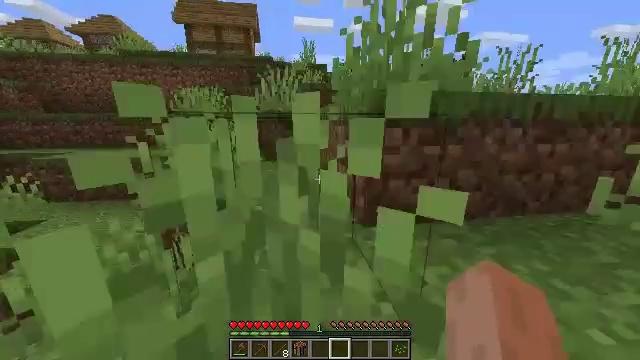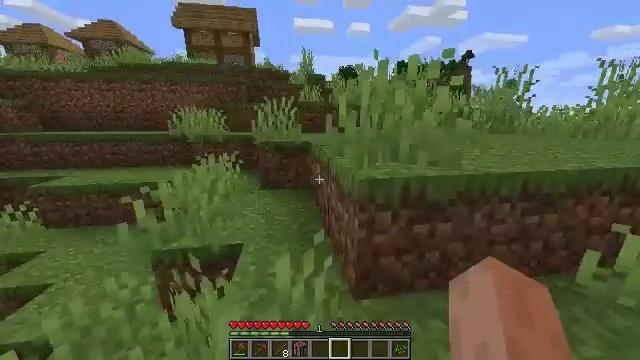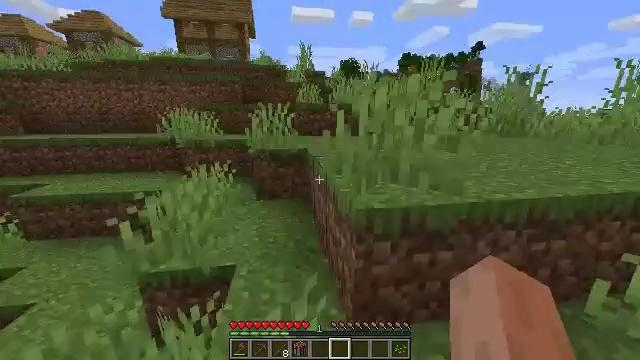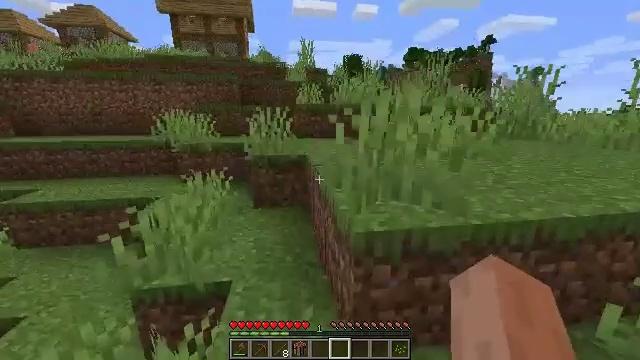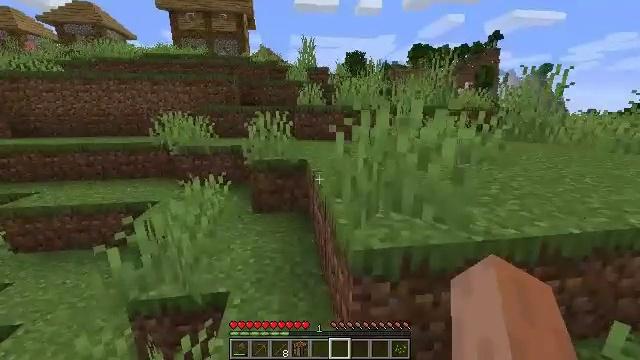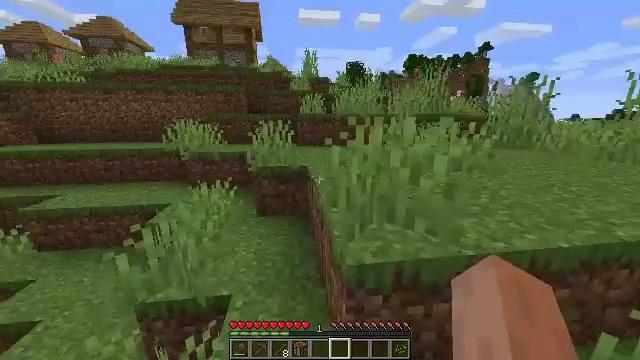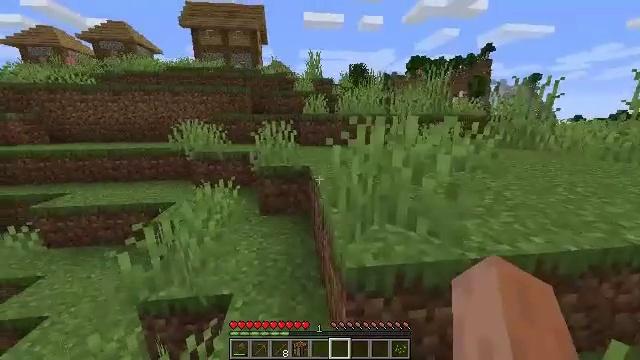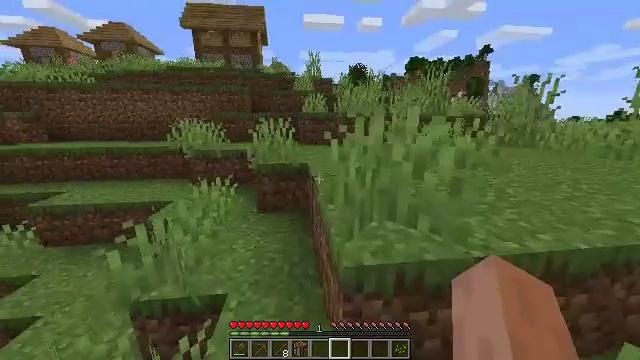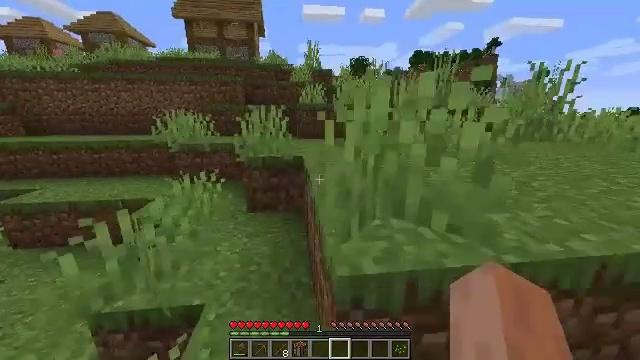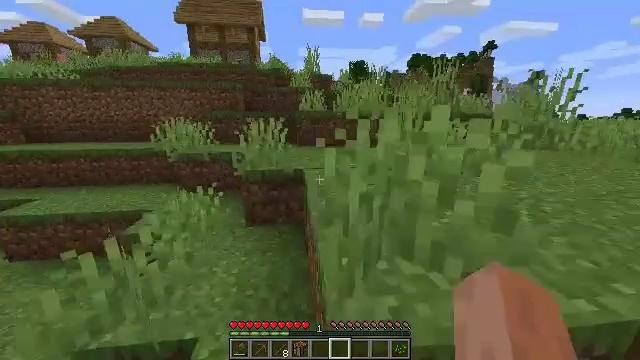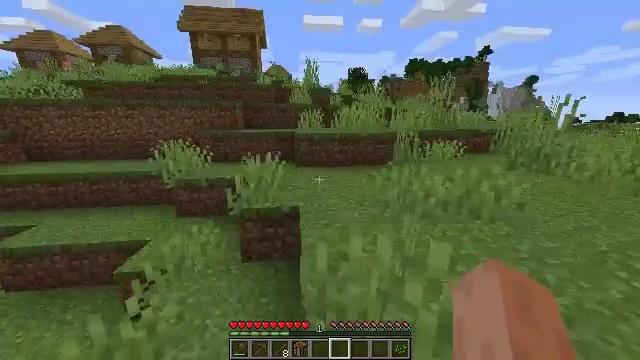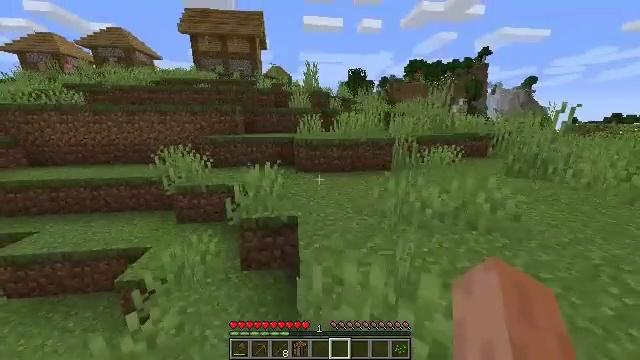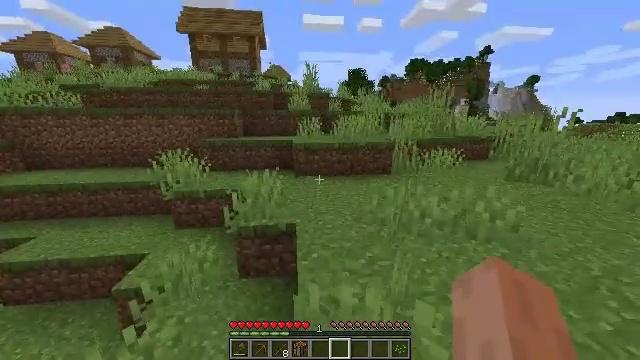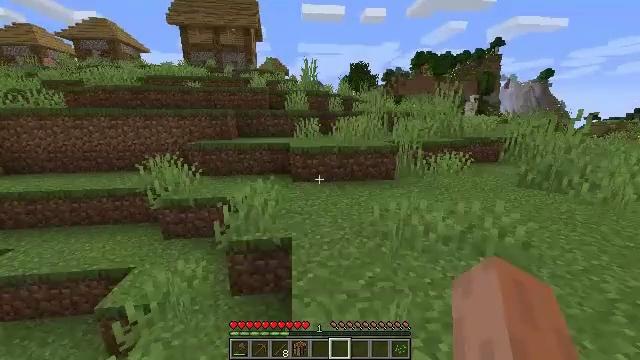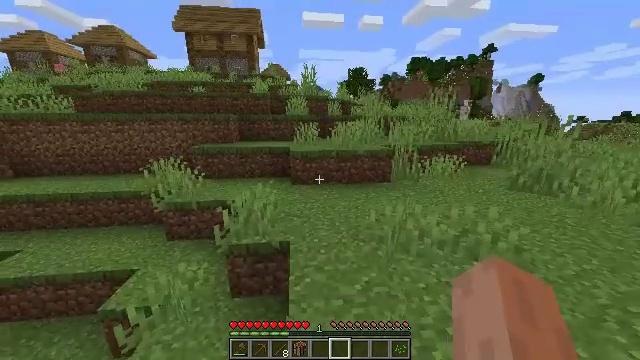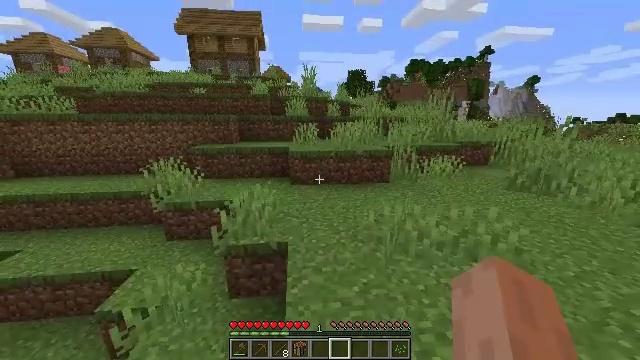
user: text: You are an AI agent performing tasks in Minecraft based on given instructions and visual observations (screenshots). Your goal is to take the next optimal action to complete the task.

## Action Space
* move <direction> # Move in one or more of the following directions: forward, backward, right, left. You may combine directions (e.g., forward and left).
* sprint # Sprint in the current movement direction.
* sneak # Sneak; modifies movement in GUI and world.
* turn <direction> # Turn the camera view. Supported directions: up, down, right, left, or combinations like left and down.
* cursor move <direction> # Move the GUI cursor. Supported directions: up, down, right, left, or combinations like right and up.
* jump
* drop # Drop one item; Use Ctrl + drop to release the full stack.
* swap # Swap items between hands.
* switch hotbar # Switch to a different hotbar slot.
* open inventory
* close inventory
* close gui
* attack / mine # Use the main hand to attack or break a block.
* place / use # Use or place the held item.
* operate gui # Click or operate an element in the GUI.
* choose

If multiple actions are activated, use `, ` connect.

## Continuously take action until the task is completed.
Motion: motion action
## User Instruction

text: Drop a mutton.
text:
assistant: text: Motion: move forward, sprint, jump
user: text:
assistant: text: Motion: move forward, sprint, jump
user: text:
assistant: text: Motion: move forward, sprint, jump
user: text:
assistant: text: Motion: move forward, sprint, jump
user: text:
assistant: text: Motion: move forward, sprint
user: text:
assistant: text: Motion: move forward, sprint
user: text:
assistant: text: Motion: move forward, sprint
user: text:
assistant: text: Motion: move forward, sprint, jump
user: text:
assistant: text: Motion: move forward, sprint, jump
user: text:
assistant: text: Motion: move forward, sprint, jump
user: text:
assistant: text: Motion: move forward, sprint, jump
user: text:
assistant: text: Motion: move forward, sprint, jump
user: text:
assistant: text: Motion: move forward, sprint, jump
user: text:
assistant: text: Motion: move forward, sprint, jump
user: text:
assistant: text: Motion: move forward, sprint, jump
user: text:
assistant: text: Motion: move forward, sprint
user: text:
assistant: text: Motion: move forward, sprint
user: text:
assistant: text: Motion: move forward, sprint
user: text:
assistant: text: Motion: move forward, sprint
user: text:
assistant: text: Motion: move forward, sprint
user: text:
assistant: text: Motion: move forward, sprint
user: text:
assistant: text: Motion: move forward, sprint, jump
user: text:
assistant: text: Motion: move forward, sprint, jump
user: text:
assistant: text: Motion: move forward, sprint, jump
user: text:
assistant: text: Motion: move forward, sprint, turn right, jump
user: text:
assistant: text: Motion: move forward, sprint, turn right
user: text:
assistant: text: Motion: move forward, sprint, turn right and down
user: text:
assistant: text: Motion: move forward, sprint
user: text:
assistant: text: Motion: move forward, sprint
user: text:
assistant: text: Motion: move forward, sprint